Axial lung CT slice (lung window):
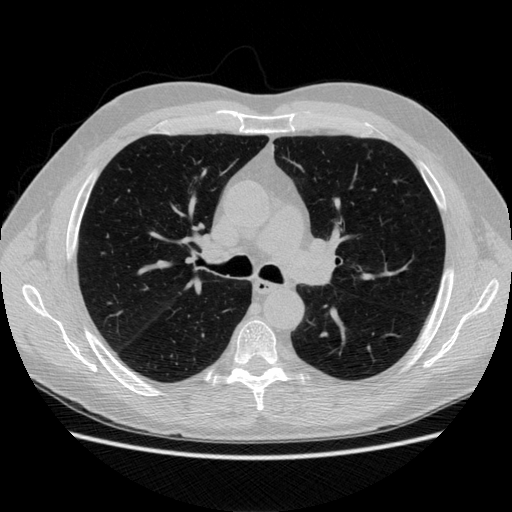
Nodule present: no